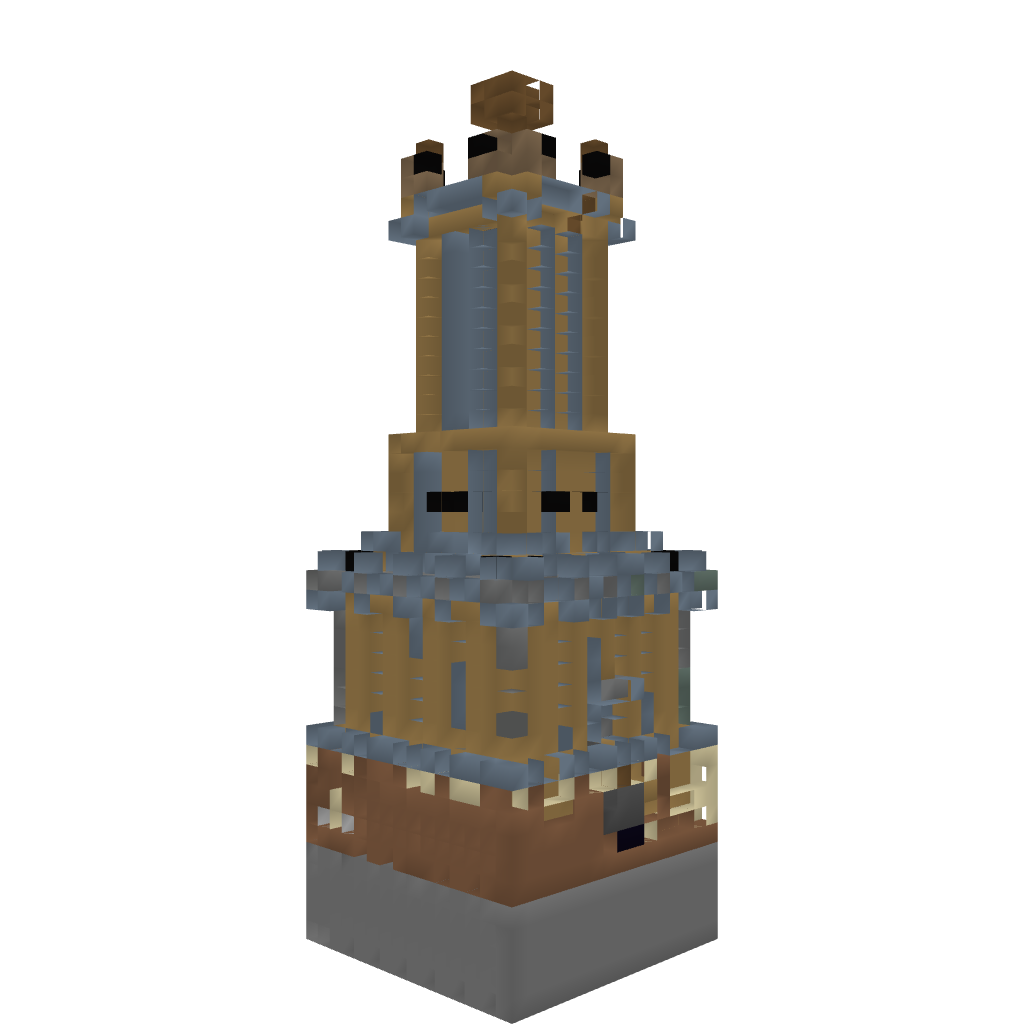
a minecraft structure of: Guard Tower